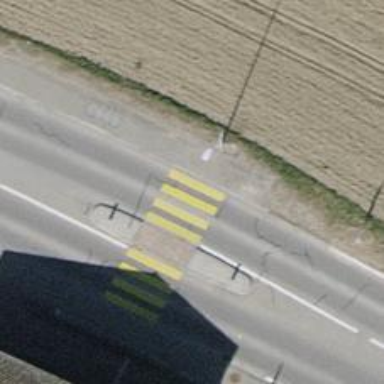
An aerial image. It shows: Marked crossing with zebra crossing. There is island at the crossing.